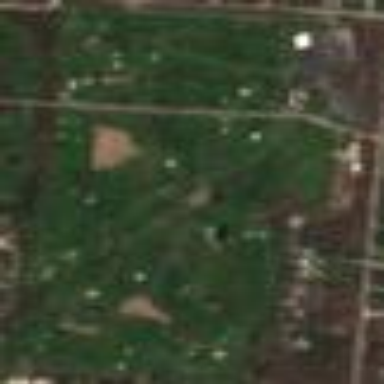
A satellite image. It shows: Golf course.